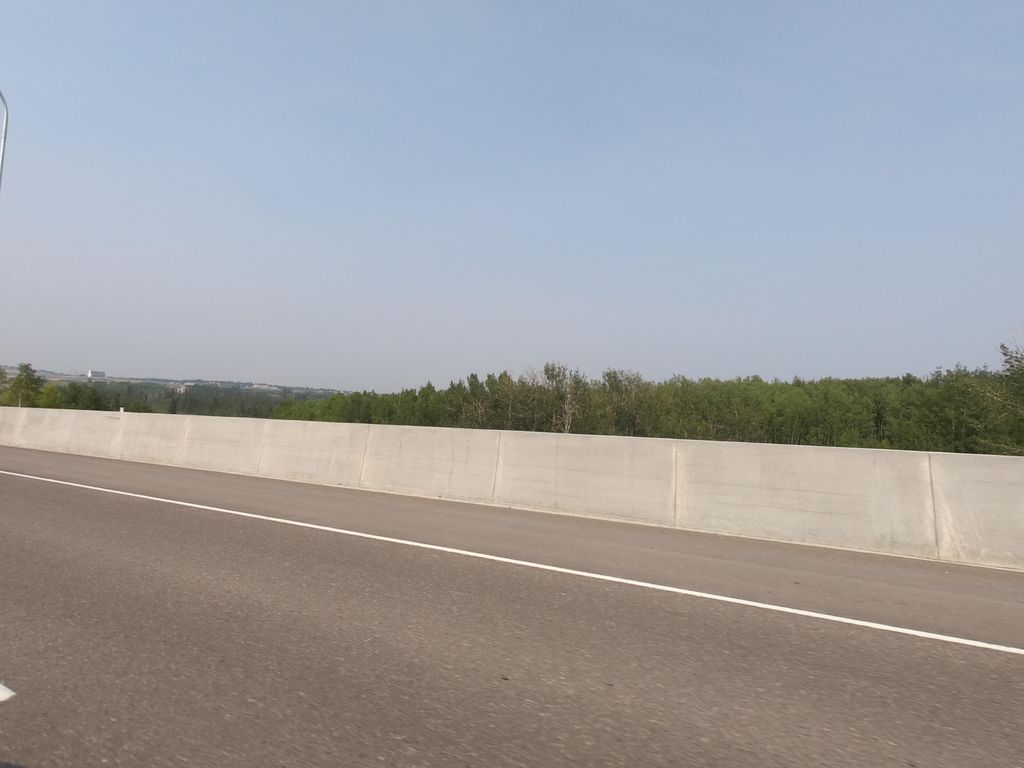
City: calgary